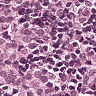
Metastatic tissue present: yes